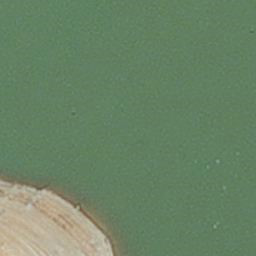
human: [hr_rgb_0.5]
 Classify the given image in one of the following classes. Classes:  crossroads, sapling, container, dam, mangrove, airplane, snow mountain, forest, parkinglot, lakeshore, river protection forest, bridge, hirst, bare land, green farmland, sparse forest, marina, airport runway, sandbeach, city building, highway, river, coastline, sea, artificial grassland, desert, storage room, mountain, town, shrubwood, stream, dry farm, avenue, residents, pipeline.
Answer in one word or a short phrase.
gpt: hirst